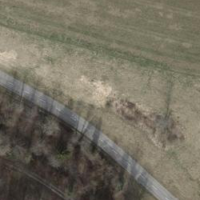
EUNIS habitat code: 52
Species observed at this site:
Euonymus europaeus